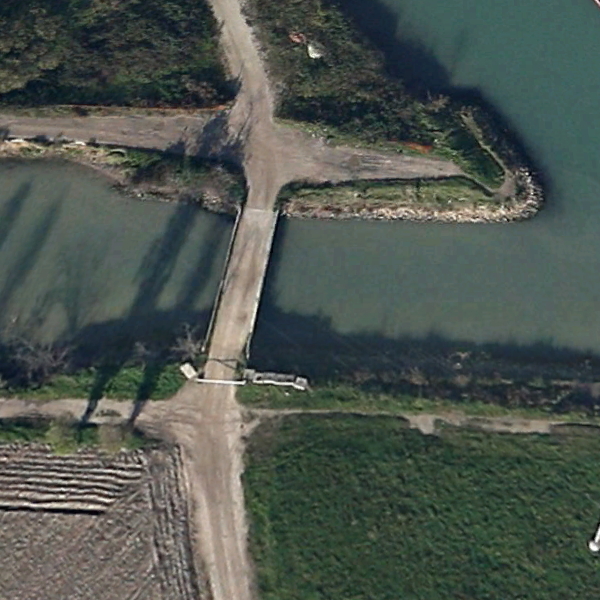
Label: Bridge